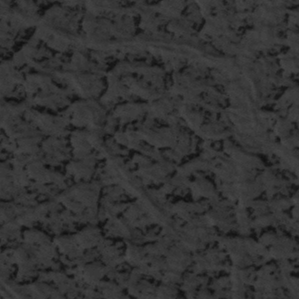
Label: frost